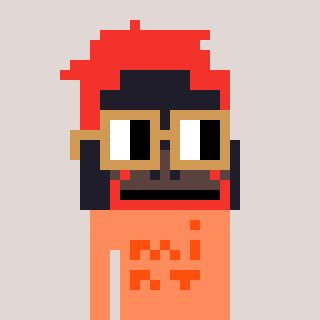
a pixel art character with square brown glasses, a orangutan-shaped head and a peachy-colored body on a warm background